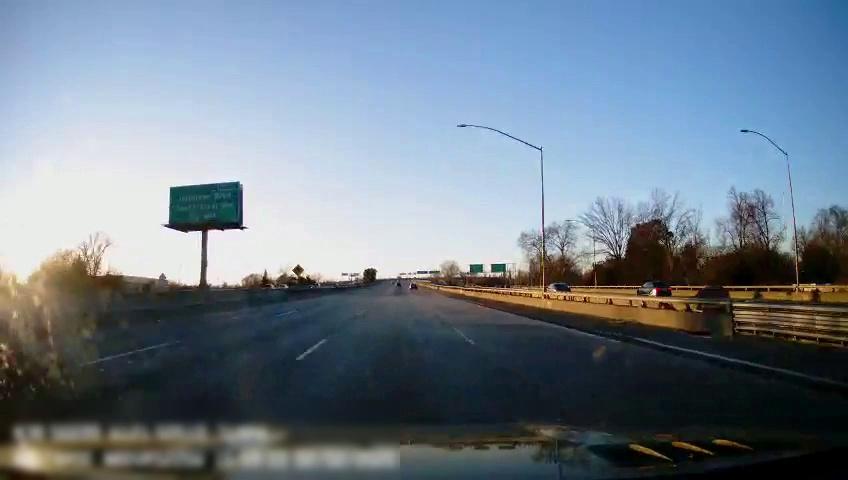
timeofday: Day
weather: Sunny
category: Drivable Space
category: Vehicles | Car
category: Vehicles | Car
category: Vehicles | Car
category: Vehicles | Car
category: Lanes | Current Lane
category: Lanes | Current Lane
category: Lanes | Alternate Lane
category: Lanes | Alternate Lane
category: Lanes | Alternate Lane
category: Traffic | Signs
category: Traffic | Signs
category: Traffic | Signs
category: Traffic | Signs